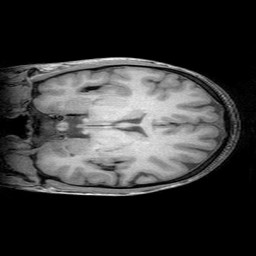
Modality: T1w
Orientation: coronal
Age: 23
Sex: female
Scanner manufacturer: ge
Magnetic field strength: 3 T
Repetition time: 0.0073 s
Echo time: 0.003 s